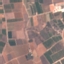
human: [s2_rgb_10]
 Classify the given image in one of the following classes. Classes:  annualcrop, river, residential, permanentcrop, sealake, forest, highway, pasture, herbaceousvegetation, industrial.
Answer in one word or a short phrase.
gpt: PermanentCrop